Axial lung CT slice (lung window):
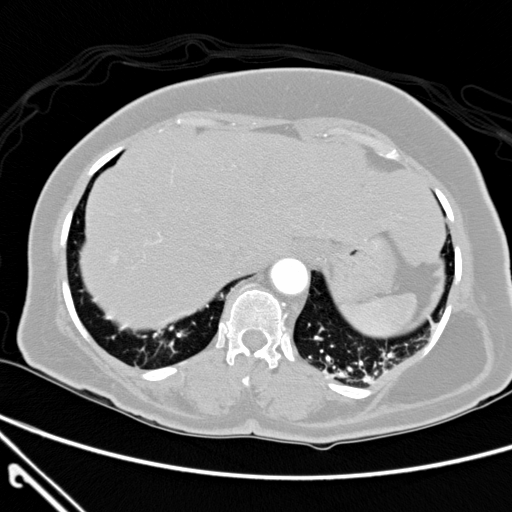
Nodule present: no